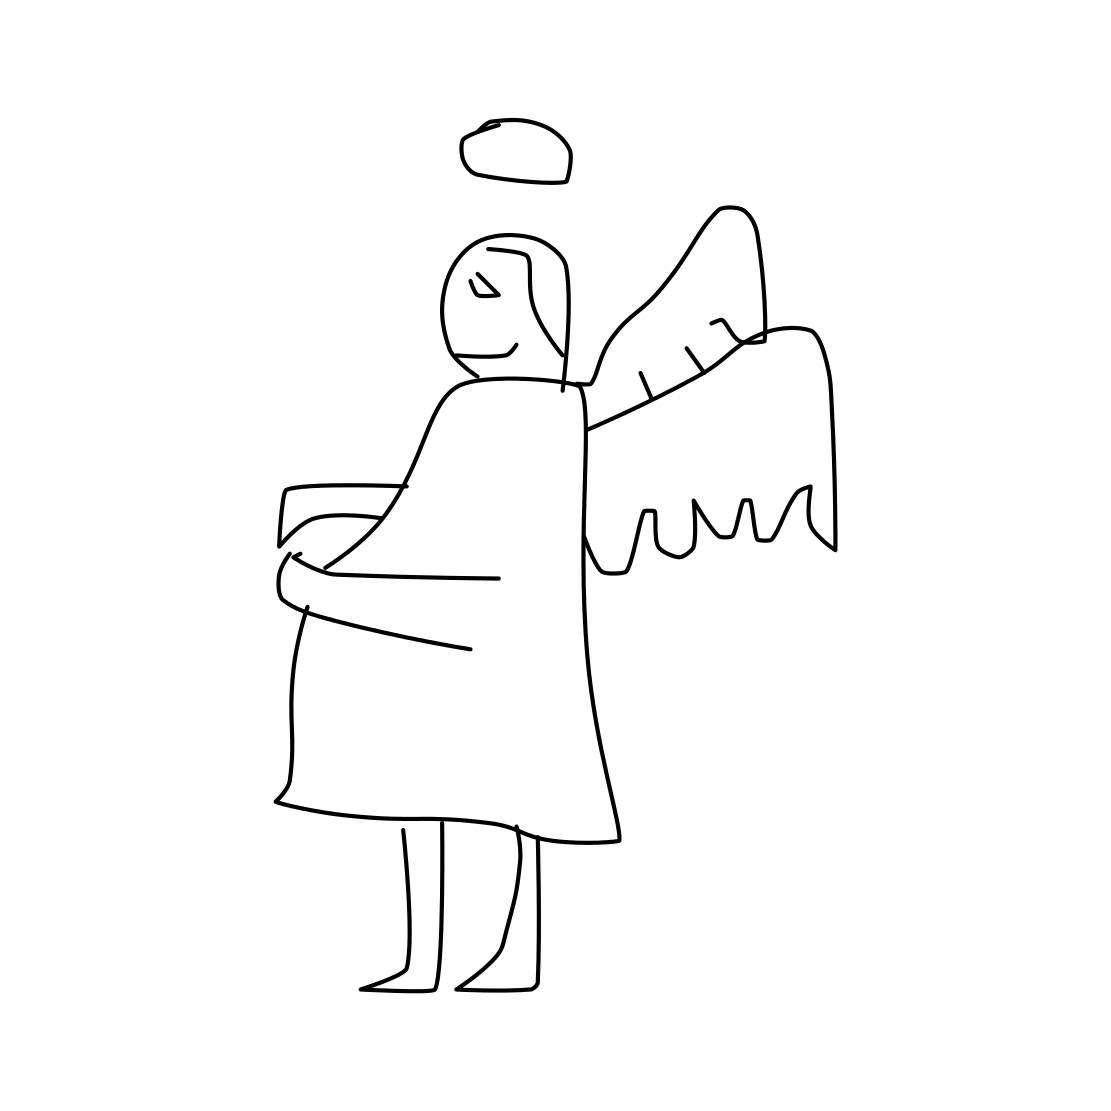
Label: angel